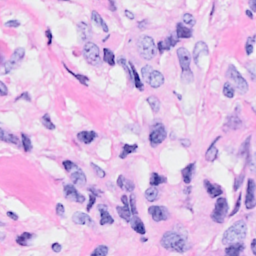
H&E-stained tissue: Breast